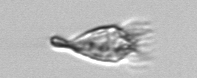
Label: Paratontonia_gracillima